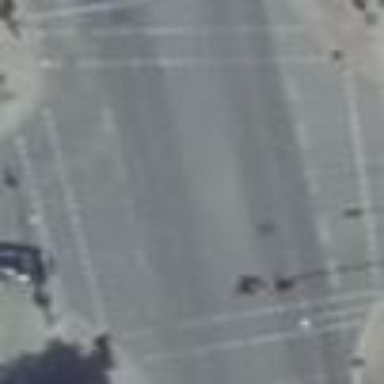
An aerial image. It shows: Path with paving stones for both pedestrians and cyclists.